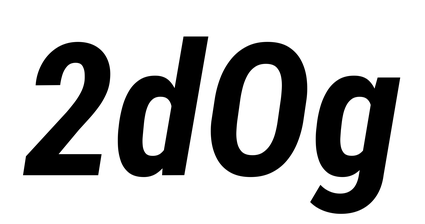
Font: Roboto-Italic_Condensed_Bold_Italic